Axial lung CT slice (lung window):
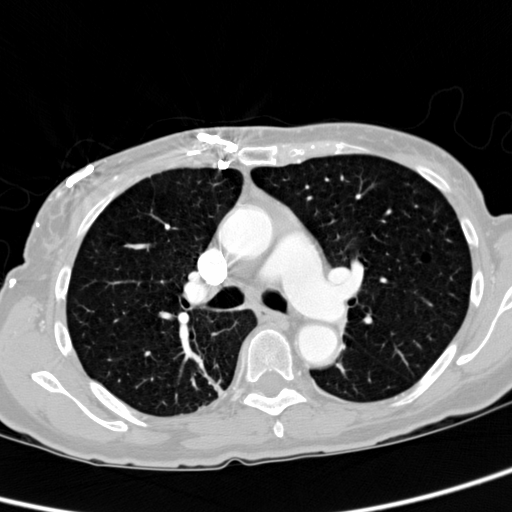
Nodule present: no